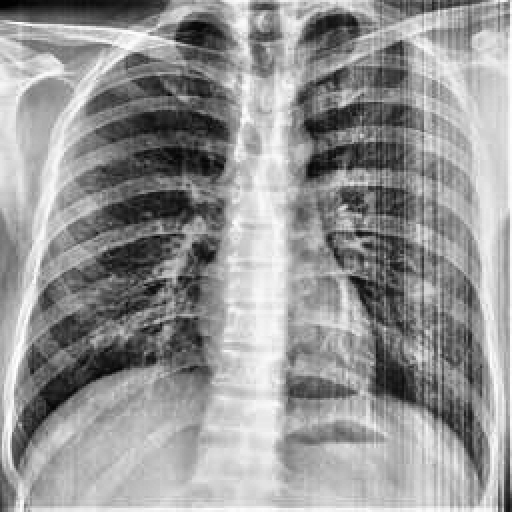
Finding: NORMAL